【题型】证明题　【知识点】解析几何　【难度】medium
已知双曲线 $C: \frac{x^2}{a^2} - \frac{y^2}{b^2} = 1\ (a > 0,b > 0)$ 的离心率为 $\sqrt{2}$，长轴长为 $2\sqrt{3}$。

(1) 求双曲线 $C$ 的标准方程；

(2) 设点 $S$ 是双曲线 $C$ 上的动点，$T$ 是圆 $E: (x-4)^2 + y^2 = 1$ 上的动点，且直线 $ST$ 与圆 $E$ 相切，求 $|ST|$ 的最小值；

(3) 如图，$A$、$B$ 是双曲线 $C$ 上两点，点 $P(2,-1)$ 也在双曲线上，直线 $PA$、$PB$ 与 $y$ 轴分别交于点 $M$、$N$，点 $Q$ 在线段 $AB$ 上。若 $M$、$N$ 关于原点对称，且 $PQ \perp AB$，证明：存在点 $R$，使得 $|QR|$ 为定值。
【解答】
\noindent \textbf{【详解】}
(1) $\because$ 双曲线 $C: \frac{x^2}{a^2} - \frac{y^2}{b^2} = 1\ (a > 0,b > 0)$ 的离心率为 $\sqrt{2}$，长轴长为 $2\sqrt{3}$，
\[
\begin{cases}
2a = 2\sqrt{3} \\
\frac{c}{a} = \sqrt{2}
\end{cases}
\Rightarrow \text{解得 } a = \sqrt{3},\ c = \sqrt{6},
\]
$\therefore a^2 = (\sqrt{3})^2 = 3$，$\therefore b^2 = c^2 - a^2 = (\sqrt{6})^2 - (\sqrt{3})^2 = 3$，
$\therefore$ 双曲线 $C$ 的方程为：$\frac{x^2}{3} - \frac{y^2}{3} = 1$。

---

(2) 如图所示：
$\because$ 圆 $E$ 的方程为：$(x-4)^2 + y^2 = 1$，$\therefore$ 圆心 $E(4,0)$，半径 $r = 1$，
$\because$ 点 $S$ 是双曲线 $C$ 上的动点，$T$ 是圆 $E: (x-4)^2 + y^2 = 1$ 上的动点，且直线 $ST$ 与圆 $E$ 相切，
$\therefore ST \perp TE$，$|TE| = 1$，
$\therefore |ST| = \sqrt{|SE|^2 - |TE|^2} = \sqrt{|SE|^2 - 1}$，
设 $S(x_0,y_0)$，因为点 $S$ 是双曲线 $C$ 上的动点，
$\therefore \frac{x_0^2}{3} - \frac{y_0^2}{3} = 1$，去分母得 $x_0^2 - y_0^2 = 3$，即 $y_0^2 = x_0^2 - 3$，
$\therefore |SE| = \sqrt{(x_0 - 4)^2 + y_0^2} = \sqrt{(x_0 - 4)^2 + x_0^2 - 3} = \sqrt{2(x_0 - 2)^2 + 5} \ge \sqrt{5}$，
当 $x_0 = 2$ 时，$|SE|$ 取得最小值，且 $|SE|_{\min} = \sqrt{5}$，
$\therefore |ST|_{\min} = \sqrt{|SE|_{\min}^2 - r^2} = \sqrt{(\sqrt{5})^2 - 1^2} = 2$。

---

(3) 如图所示：
由题意知，直线 $AB$ 的斜率存在，设 $A(x_1,y_1)$，$B(x_2,y_2)$，
设直线 $AB$ 的方程为 $y = kx + m$，
联立得：
\[
\begin{cases}
y = kx + m \\
\frac{x^2}{3} - \frac{y^2}{3} = 1
\end{cases}
\Rightarrow (1 - k^2)x^2 - 2kmx - m^2 - 3 = 0,
\]
则 $\Delta = (-2km)^2 - 4(1 - k^2)(-m^2 - 3) = 4(m^2 + 3k^2 + 3) > 0$ 且 $1 - k^2 \neq 0$，
则 $x_1 + x_2 = \frac{2km}{1 - k^2}$，$x_1x_2 = \frac{-m^2 - 3}{1 - k^2}$，
直线 $PA$ 的方程为 $y + 1 = \frac{y_1 + 1}{x_1 - 2}(x - 2)$，
令 $x = 0$，可得 $y = -1 - \frac{2y_1 + 2}{x_1 - 2}$，即 $M\left(0,-1 - \frac{2y_1 + 2}{x_1 - 2}\right)$，
同理可得 $N\left(0,-1 - \frac{2y_2 + 2}{x_2 - 2}\right)$，
$\because O$ 为 $MN$ 的中点，$\therefore -1 - \frac{2y_1 + 2}{x_1 - 2} + \left(-1 - \frac{2y_2 + 2}{x_2 - 2}\right) = 0$，
即 $-1 - \frac{2(kx_1 + m) + 2}{x_1 - 2} - 1 - \frac{2(kx_2 + m) + 2}{x_2 - 2} = 0$，
则 $(2k + 1)x_1x_2 - (2k - m + 1)(x_1 + x_2) - 4m = 0$，
可得 $\frac{(2k + 1)(-m^2 - 3)}{1 - k^2} - \frac{2km(2k - m + 1)}{1 - k^2} - 4m = 0$，
整理得 $(m + 3)(m + 2k + 1) = 0$，
所以 $m = -3$ 或 $m + 2k + 1 = 0$，
若 $m + 2k + 1 = 0$，即 $m = -2k - 1$，
则直线方程为 $y = kx - 2k - 1$，即 $y + 1 = k(x - 2)$，
此时直线 $AB$ 过点 $P(2,-1)$，不合题意；
若 $m = -3$ 时，则直线方程为 $y = kx - 3$，恒过定点 $D(0,-3)$，
所以 $|PD| = \sqrt{2^2 + (-1 + 3)^2} = 2\sqrt{2}$ 为定值，
又 $\because \triangle PQD$ 为直角三角形，且 $PD$ 为斜边，
$\therefore$ 当 $R$ 为 $PD$ 的中点 $(1,-2)$ 时，$|RQ| = \frac{1}{2}|PD| = \sqrt{2}$。

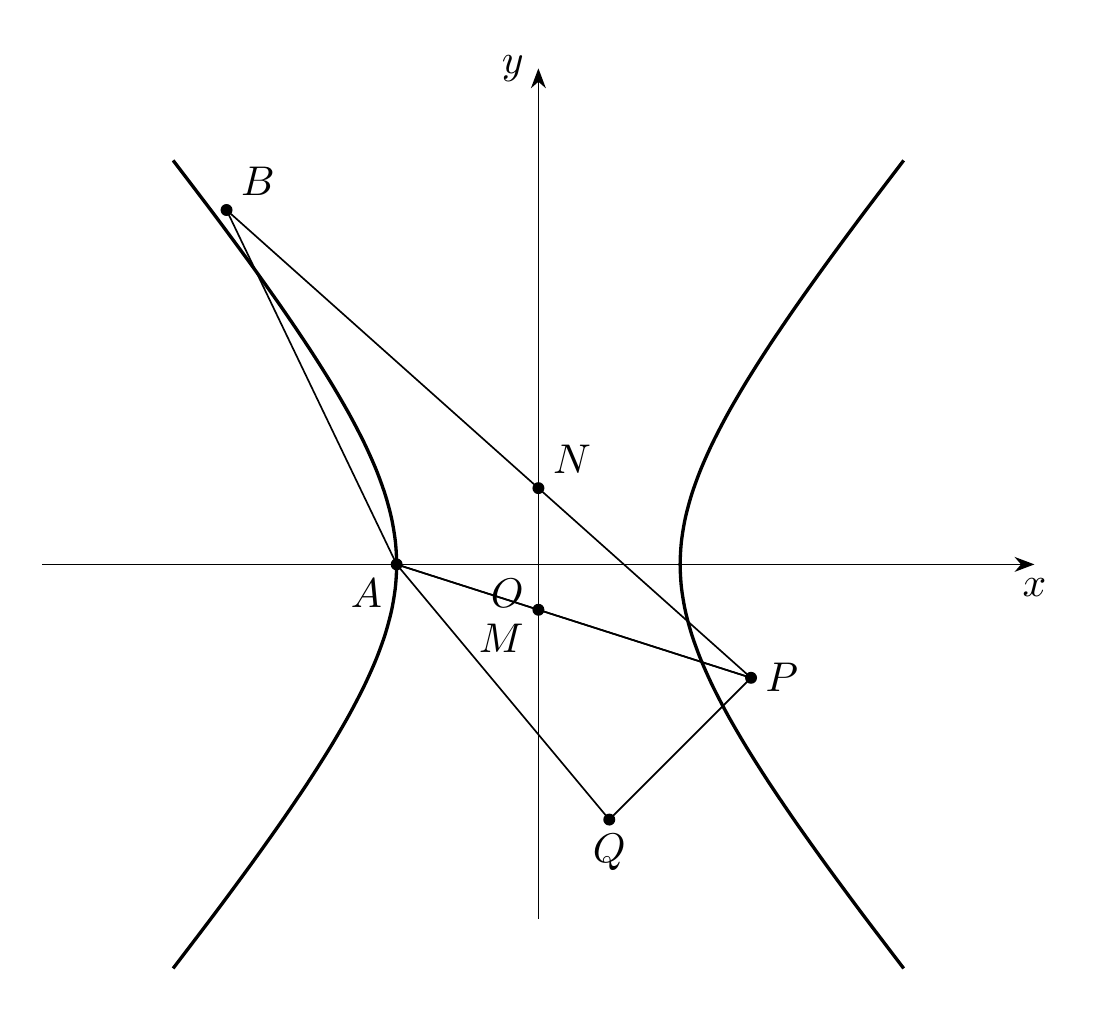